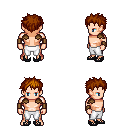
a pixel art fantasy rpg character, male body template, human, light skin, leather shoulder armor, white pants, brunette bedhead hairstyle, leather bracers, ghillies, four views (front, back, left, right), 2x2 character sprite sheet, small pixel art, hard edges, no anti-aliasing